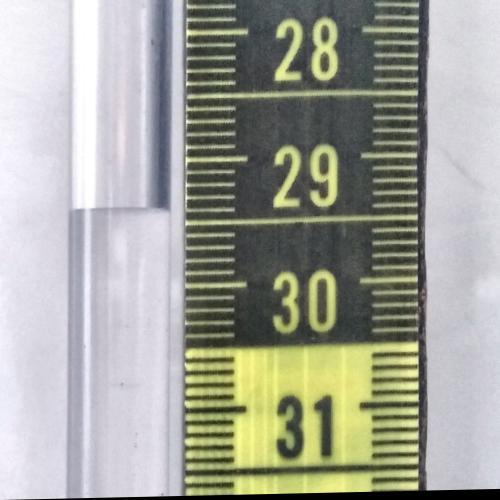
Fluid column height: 29.4 cm